Question: I am working with implementing a "device-agnostic" design within Xcode Storyboards. Working with containerviews is working well (although the cells are not getting re-sized messages properly when the orientation changes).
However, I have the following layout which I am trying to support as much through the Storyboard as possible. I am considering separate view controllers for each of the display sizes/orientations, but was hoping to see if there was a better solution:

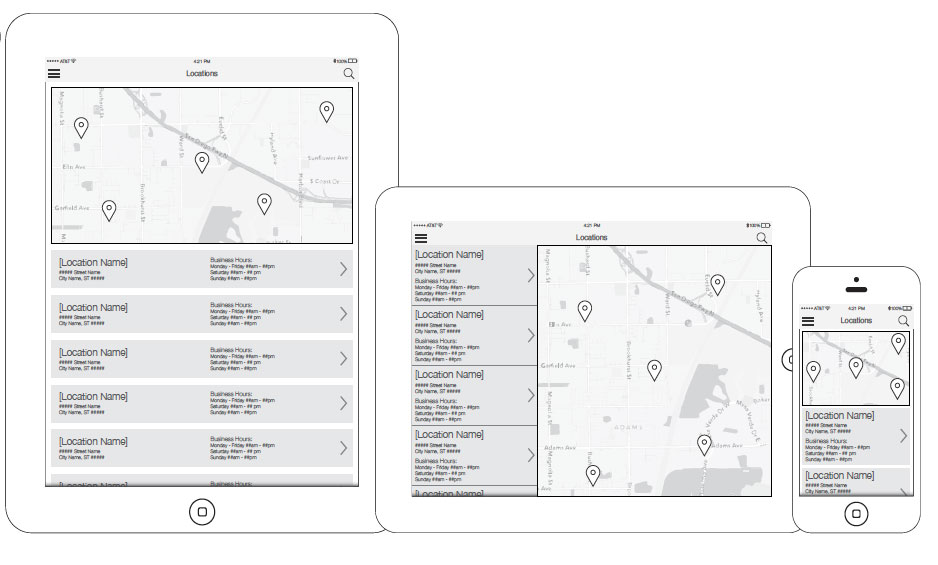
Answer: Apple provide new features size classes in x code 6.Use size classes and auto layout which help you to support all the orientationa and all the devices.
These are some tutorial.which may help you.
<URL>
<URL>